Question: (m rows, n columns) is a (0,1)-Matrix (or logical matrix).
How to get a sub matrix (p rows, p columns) from , satisfying that is a permutation matrix and p is the maximum? For instance,

PS: A <URL> is a square binary matrix that has exactly one entry 1 in each row and each column and 0s elsewhere.
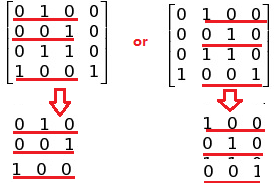
Answer: One possibility is to exploit that every permutation matrix can be built up one row and column at a time.
So we can take every permutation matrix of a certain size, try to extend it by all possible rows or columns,
and see what results in a permutation matrix that is one size larger.
The running time isn't that great. I think it's something like 'O(2^(m+n))'. (And I've used Python, FWIW.)
'''
#!/usr/local/bin/python3
import itertools
A = ((0,1,0,0),
(0,0,1,0),
(0,1,1,0),
(1,0,0,1))
maximalSubmatrices = { ( (), () ), }
# each tuple is a tuple of rows and then columns
maxP = 0
def isPerm(rows,cols):
if ( len(rows) != len(cols) ):
return False
for row in rows:
if not exactlyOne( A[row][col] for col in cols ):
return False
for col in cols:
if not exactlyOne( A[row][col] for row in rows ):
return False
return True
def exactlyOne(sequence):
return sum( 1 for elt in sequence if elt ) == 1
while True:
moreMaxl = set()
for submatrix in maximalSubmatrices:
for row,col in itertools.product(range(len(A)),range(len(A[0]))):
if ( row not in submatrix[0] and col not in submatrix[1] ):
moreMaxl.add( ( tuple(sorted(submatrix[0]+(row,))) , tuple(sorted(submatrix[1]+(col,))) ) )
moreMaxl = set( ( maxl for maxl in moreMaxl if isPerm(*maxl) ) )
if ( len(moreMaxl) ):
maxP += 1
maximalSubmatrices = moreMaxl
else:
break
for maxl in maximalSubmatrices:
print("maximal rows: ",maxl[0],"
maximal cols: ",maxl[1],end="
")
print("maximum permutation size is: ",maxP)
'''
The output is:
'''
maximal rows: (0, 1, 3)
maximal cols: (0, 1, 2)
maximal rows: (0, 1, 3)
maximal cols: (1, 2, 3)
maximum permutation size is: 3
'''
In Python, a 'tuple' is an immutable array of objects. Because it's immutable, it can be hashed and made an element of a set. So 'maximalSubmatrices' is a set of the rows and columns needed to make a submatrix. In Java, we'd do something like:
'''
class Submatrix {
List<Integer> rows;
List<Integer> columns;
public int hashCode();
public boolean equals(Object);
}
Set<Submatrix> maximalSubmatrices;
'''
but Python can take care of all that by itself.
We start with the rows and columns needed to make a submatrix of size 0: both are the empty tuple '()'. Each time through the while loop, we take all possible row,column pairs and see if that row,column could extend a current permutation matrix (in other words, they're not already in the matrix). If so, we add the extended matrix to the set 'moreMaxl'. Then we go through 'moreMaxl' and keep only the permutation matrices. If there's still elements in 'moreMaxl', then they're permutation matrices that are one size larger than the matrices in 'maximalSubmatrices'. Since we could extend, the while loop continues.